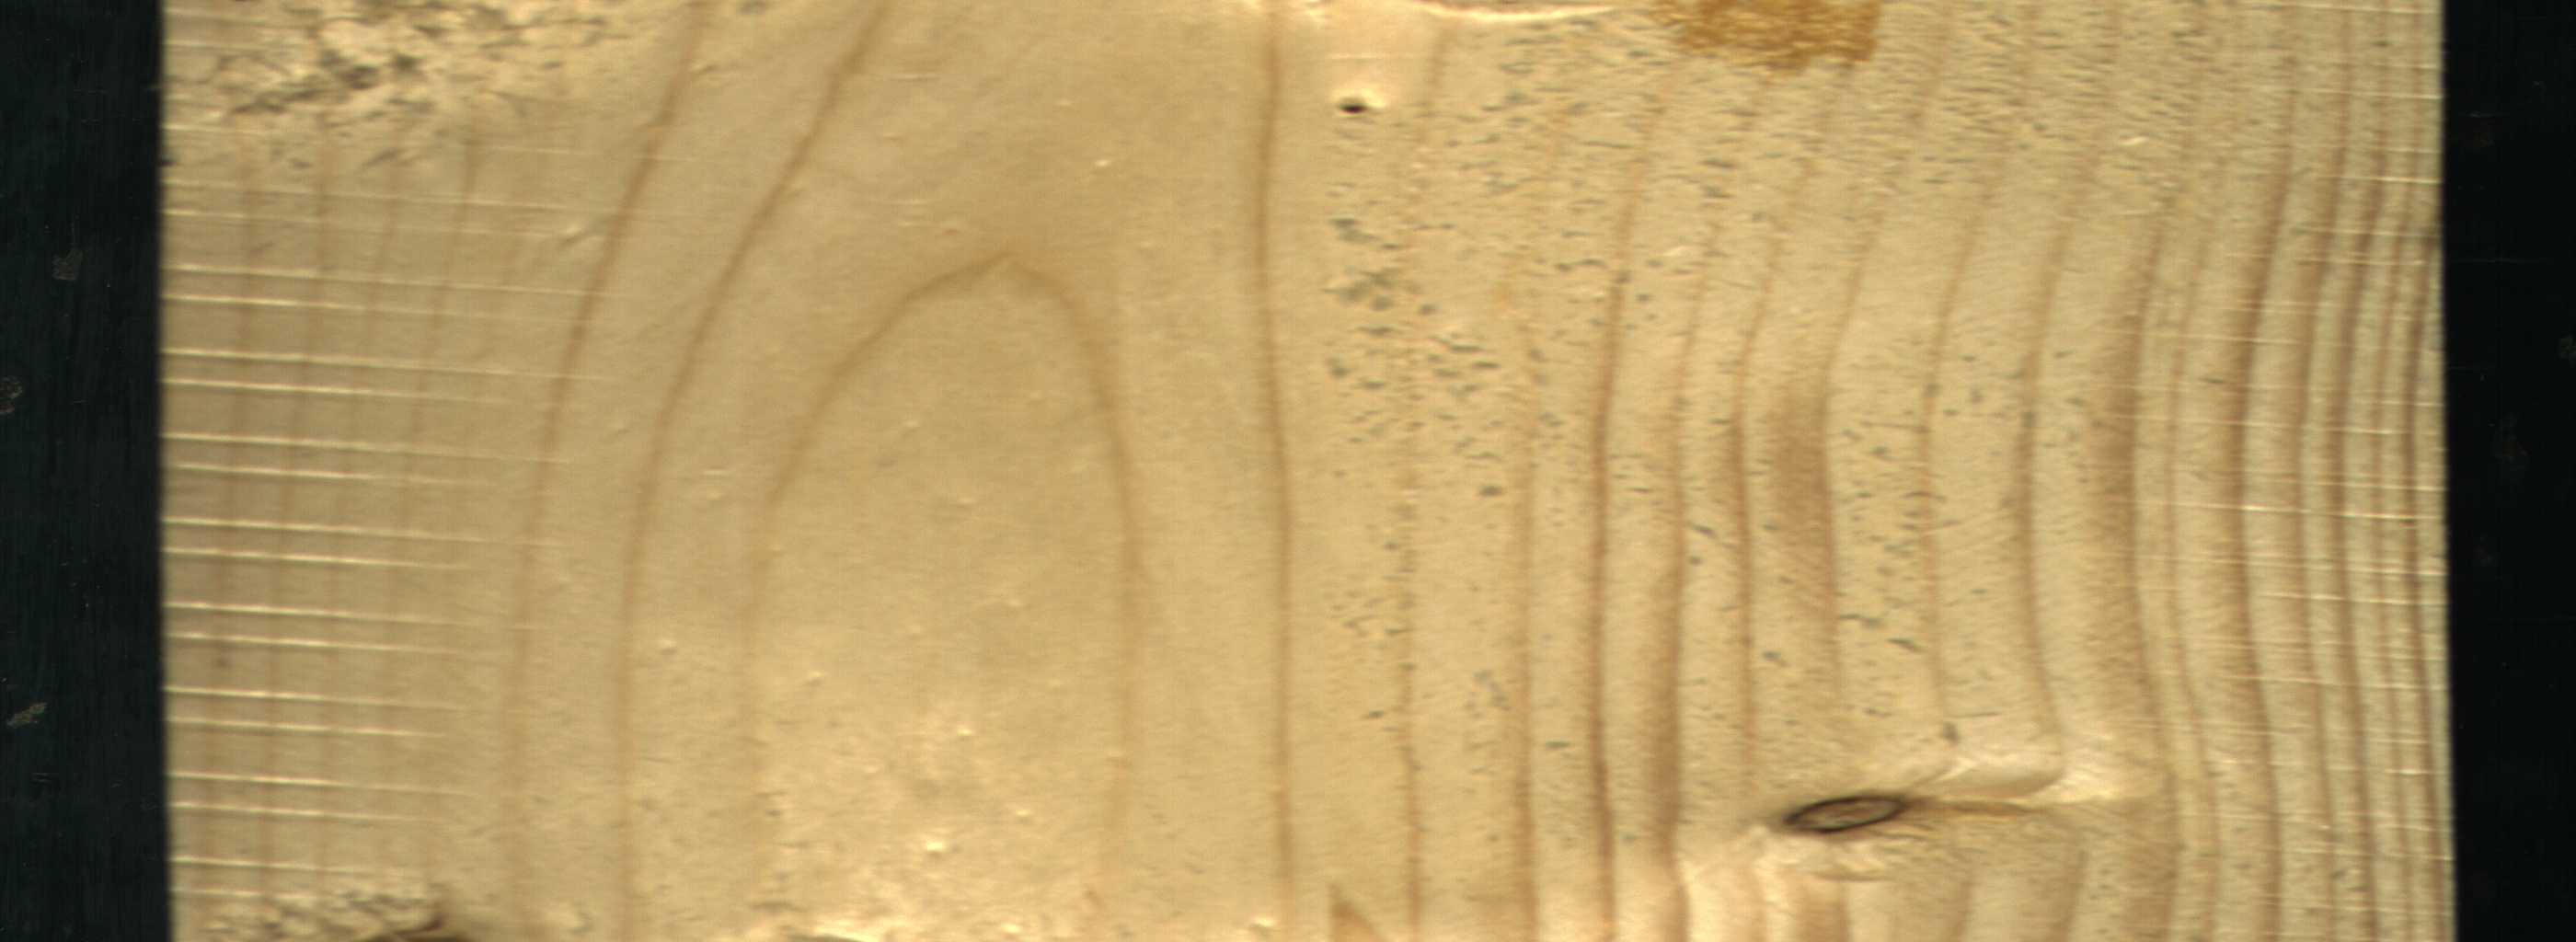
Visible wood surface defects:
resin
Dead_Knot